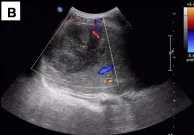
A 56-year-old man with abdominal discomfort. (A, B) Abdominal sonography revealed a hypoechoic mass with low vascularity.
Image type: radiology (ultrasound)